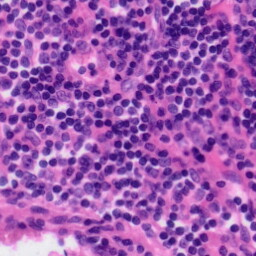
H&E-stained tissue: Tonsil